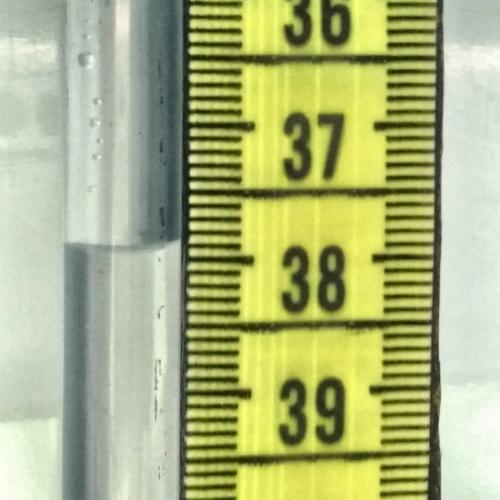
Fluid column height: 37.9 cm